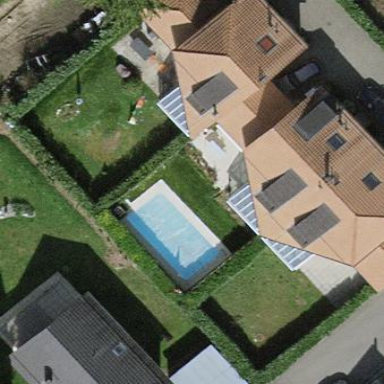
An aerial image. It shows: Garden surrounded by fence.